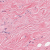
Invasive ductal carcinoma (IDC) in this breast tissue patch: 0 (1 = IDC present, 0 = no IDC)